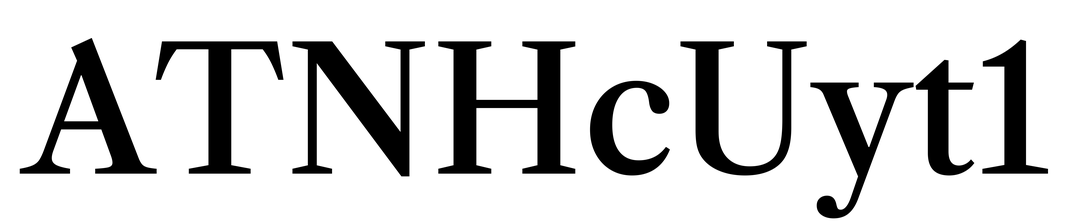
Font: LibreCaslonText_Medium